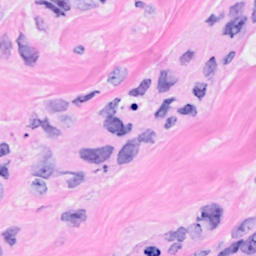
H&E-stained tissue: Breast